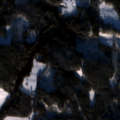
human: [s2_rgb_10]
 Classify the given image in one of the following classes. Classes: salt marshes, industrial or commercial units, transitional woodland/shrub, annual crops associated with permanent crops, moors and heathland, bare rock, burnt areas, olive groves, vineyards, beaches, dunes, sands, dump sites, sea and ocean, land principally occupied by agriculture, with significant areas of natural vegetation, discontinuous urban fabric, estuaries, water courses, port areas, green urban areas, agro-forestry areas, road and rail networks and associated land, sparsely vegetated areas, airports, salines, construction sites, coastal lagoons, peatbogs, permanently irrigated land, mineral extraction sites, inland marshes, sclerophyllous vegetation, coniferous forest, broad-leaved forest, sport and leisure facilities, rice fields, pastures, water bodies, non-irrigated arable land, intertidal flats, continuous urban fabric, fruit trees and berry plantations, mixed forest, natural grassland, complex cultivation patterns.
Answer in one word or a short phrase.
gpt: non-irrigated arable land, coniferous forest, mixed forest